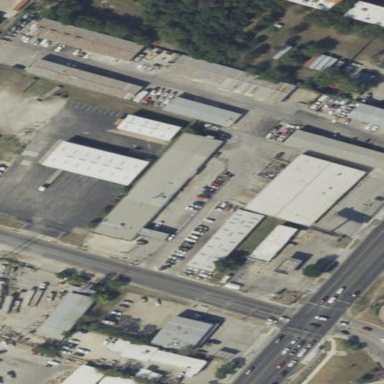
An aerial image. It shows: Building that houses car repair shop.